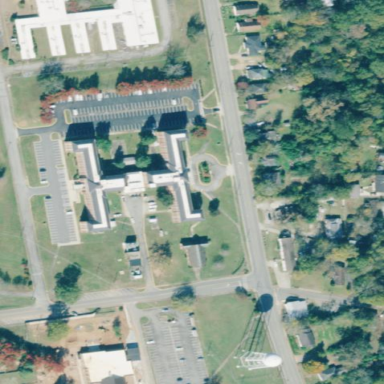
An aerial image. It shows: Hospital building.